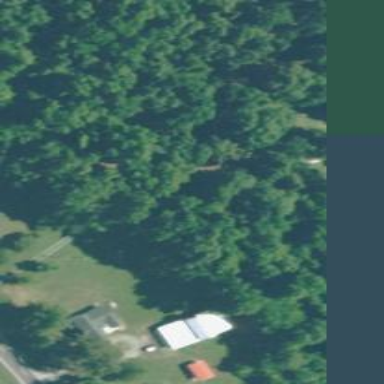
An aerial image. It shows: Driveway.